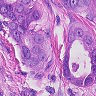
Metastatic tissue present: yes